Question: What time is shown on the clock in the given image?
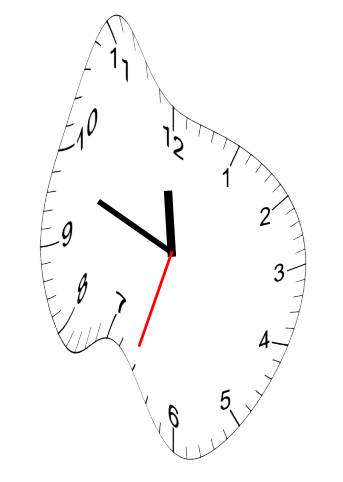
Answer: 11:48:33